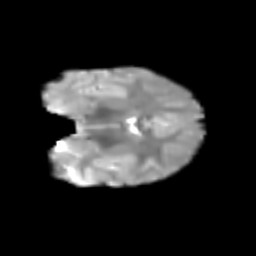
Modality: T2w
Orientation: coronal
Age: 6
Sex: female
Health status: healthy